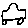
Label: car